Question: I am trying to implement a UIView I was given by a designer in Photoshop. I am having trouble with the shadow. Here are the values from the "Outer Glow" in Photoshop:

I have the shadow displaying with the following code:
'''
myView.layer.shadowColor = [[UIColor blackColor] CGColor];
myView.layer.shadowOpacity = 0.4;
myView.layer.shadowRadius = 20.0;
myView.layer.shadowOffset = CGSizeMake(0, 0);
'''
I got the opacity and radius from the Photoshop values. My question is, what does the "Quality" box (specifically the Range parameter, which is set at 50%), have to do with the shadow? And is there a way for me to adjust that value in Xcode?
Thanks!
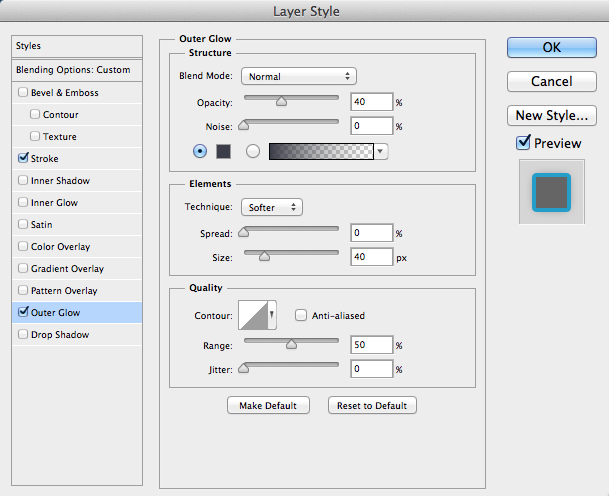
Answer: The values in the Quality box, including the "range" one, look like the defaults for Photoshop--you can probably safely ignore them here. If it turns out the look isn't quite right, then no, there isn't a way to adjust the way Core Animation renders the shadow; you may have to get the designer to give you an image asset for the shadow, which you can then place behind the view you want to cast a shadow.
Incidentally, the "size" parameter in PS is a radius, not a diameter, so your 'shadowRadius' should be set to 40 to match the settings above.